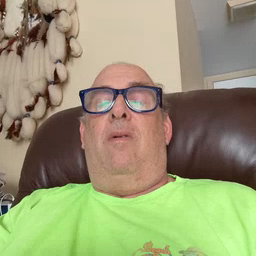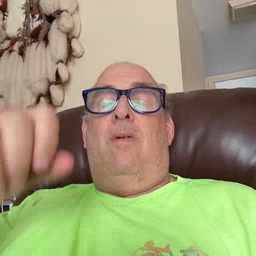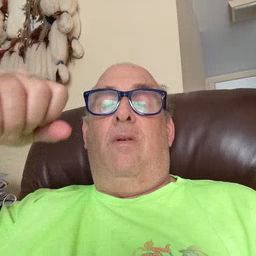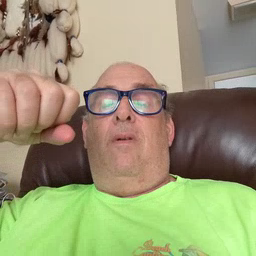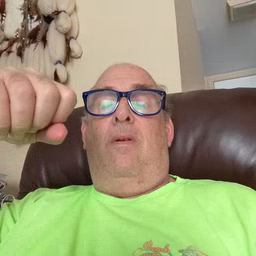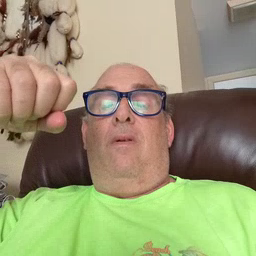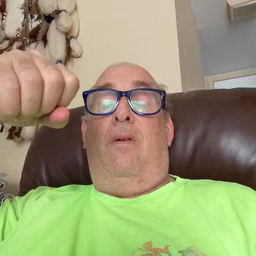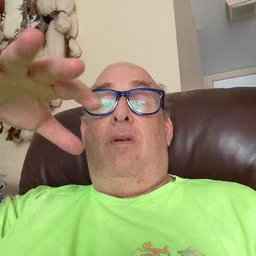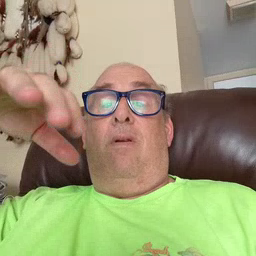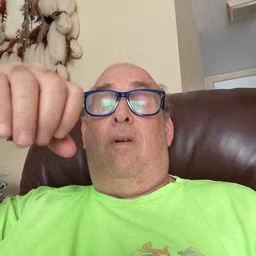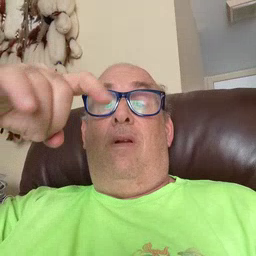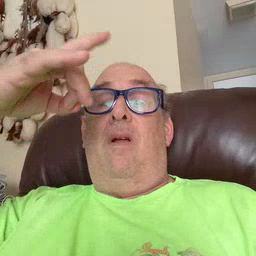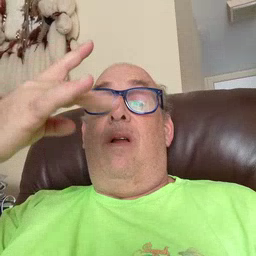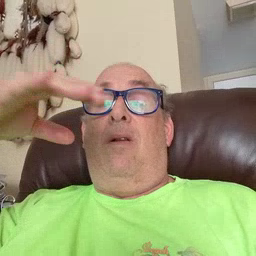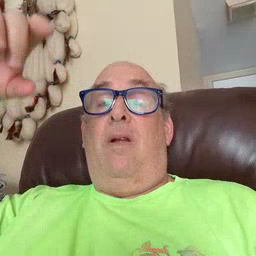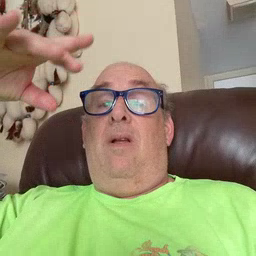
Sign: lamp